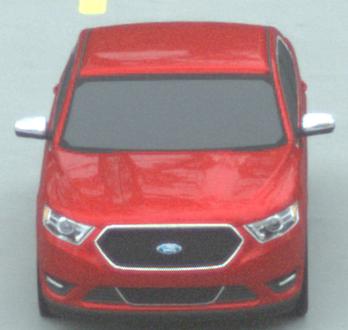
Make: Ford
Model: Taurus
Detailed model: SHO
Model produced from: 2012
Model produced until: 2019
Doors: 4
Color: red
Road condition: dry road
Daytime: midday
Contrast: low contrast